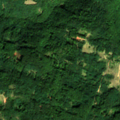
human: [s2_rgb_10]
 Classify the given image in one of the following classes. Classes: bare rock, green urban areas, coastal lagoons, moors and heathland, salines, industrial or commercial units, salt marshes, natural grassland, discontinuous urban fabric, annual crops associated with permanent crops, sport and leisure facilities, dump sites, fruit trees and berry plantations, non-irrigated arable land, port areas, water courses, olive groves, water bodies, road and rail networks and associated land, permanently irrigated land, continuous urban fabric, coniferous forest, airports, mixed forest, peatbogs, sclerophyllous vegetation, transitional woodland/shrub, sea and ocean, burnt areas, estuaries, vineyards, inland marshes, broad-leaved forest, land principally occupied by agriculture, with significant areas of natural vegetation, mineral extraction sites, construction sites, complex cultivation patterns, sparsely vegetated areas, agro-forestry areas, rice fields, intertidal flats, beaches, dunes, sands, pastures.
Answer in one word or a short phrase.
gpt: land principally occupied by agriculture, with significant areas of natural vegetation, broad-leaved forest, transitional woodland/shrub